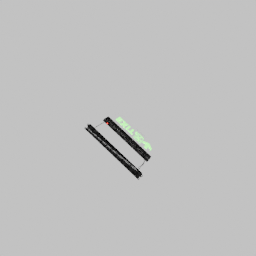
Label: decoration